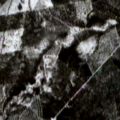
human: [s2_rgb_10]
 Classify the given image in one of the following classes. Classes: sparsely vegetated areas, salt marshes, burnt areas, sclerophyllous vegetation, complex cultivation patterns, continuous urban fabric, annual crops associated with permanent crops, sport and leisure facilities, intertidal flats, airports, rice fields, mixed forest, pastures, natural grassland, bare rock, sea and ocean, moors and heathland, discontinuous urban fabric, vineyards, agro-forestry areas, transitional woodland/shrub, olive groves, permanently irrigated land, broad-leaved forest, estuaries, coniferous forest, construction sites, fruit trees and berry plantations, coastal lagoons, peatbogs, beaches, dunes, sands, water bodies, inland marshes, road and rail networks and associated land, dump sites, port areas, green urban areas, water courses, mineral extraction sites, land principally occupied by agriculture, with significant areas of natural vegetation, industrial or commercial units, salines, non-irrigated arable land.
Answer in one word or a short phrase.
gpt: coniferous forest, mixed forest, transitional woodland/shrub